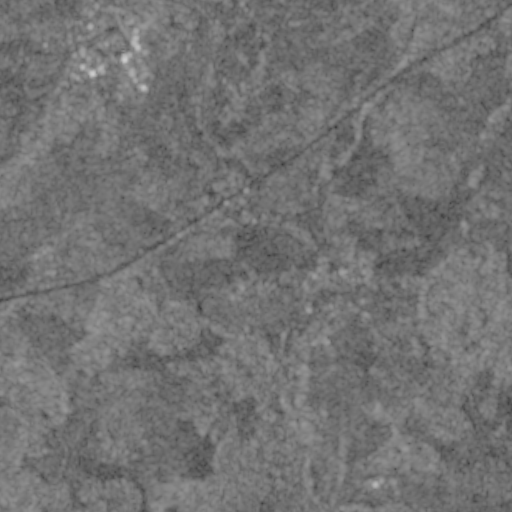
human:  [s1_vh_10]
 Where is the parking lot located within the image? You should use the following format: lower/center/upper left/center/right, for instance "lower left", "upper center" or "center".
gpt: The parking lot is located in the upper left of the image.
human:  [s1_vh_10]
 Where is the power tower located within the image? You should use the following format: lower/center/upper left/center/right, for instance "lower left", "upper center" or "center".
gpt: The power tower is located in the lower right of the image.
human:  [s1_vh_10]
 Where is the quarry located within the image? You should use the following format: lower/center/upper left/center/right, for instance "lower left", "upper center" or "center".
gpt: The quarry is located in the lower right of the image.
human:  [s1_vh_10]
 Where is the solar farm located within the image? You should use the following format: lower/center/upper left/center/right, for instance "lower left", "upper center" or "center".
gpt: The solar farm is located in the upper right of the image.
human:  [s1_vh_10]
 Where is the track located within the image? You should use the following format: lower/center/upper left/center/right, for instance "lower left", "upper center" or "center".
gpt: The track is located in the upper left of the image.
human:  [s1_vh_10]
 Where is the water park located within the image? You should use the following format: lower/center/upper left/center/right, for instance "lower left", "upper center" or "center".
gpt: The water park is located in the upper left of the image.
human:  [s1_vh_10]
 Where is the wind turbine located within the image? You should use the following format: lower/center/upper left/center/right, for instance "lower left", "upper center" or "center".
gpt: The wind turbine is located in the upper right of the image.
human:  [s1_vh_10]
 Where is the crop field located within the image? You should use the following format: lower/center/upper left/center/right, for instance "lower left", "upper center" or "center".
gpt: There is no crop field in the image.

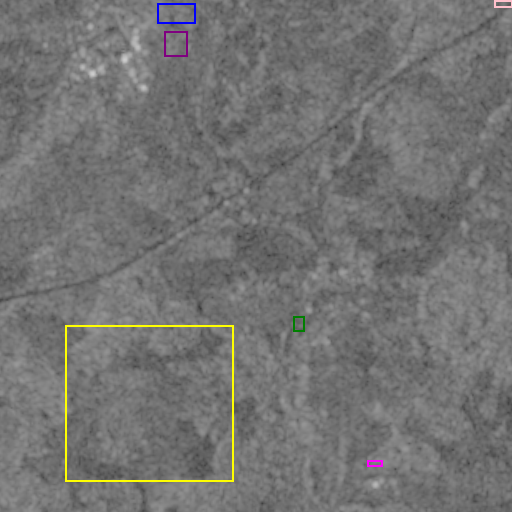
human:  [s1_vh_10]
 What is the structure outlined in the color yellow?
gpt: The structure outlined in yellow is a crop field.
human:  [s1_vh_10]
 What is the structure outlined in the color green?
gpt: The structure outlined in green is a park.
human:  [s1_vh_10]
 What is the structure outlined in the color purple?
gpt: The structure outlined in purple is a parking lot.
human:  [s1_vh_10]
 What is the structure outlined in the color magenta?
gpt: The structure outlined in magenta is a quarry.
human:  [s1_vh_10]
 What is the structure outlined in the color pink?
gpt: The structure outlined in pink is a solar farm.
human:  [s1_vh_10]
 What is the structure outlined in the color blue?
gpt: The structure outlined in blue is a water park.
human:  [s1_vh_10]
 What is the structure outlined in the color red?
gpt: There is no red outline.